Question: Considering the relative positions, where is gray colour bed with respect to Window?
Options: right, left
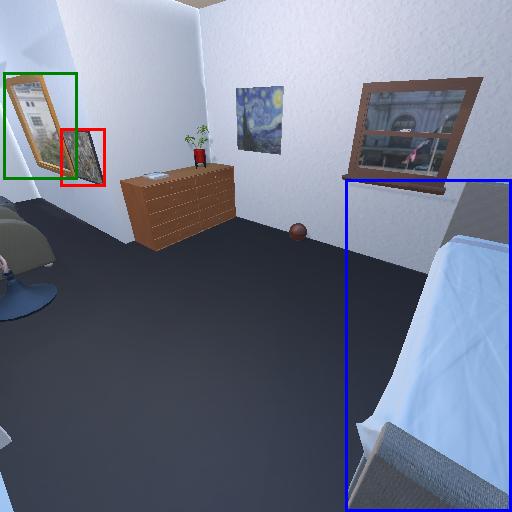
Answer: right